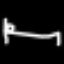
Label: bed